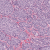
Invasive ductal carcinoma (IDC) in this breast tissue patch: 1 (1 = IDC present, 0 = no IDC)